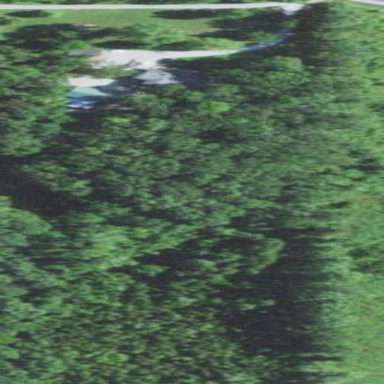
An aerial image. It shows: Deciduous broadleaved woodland.